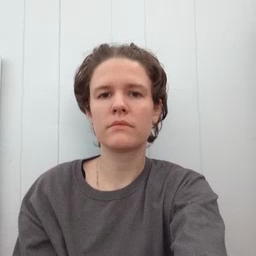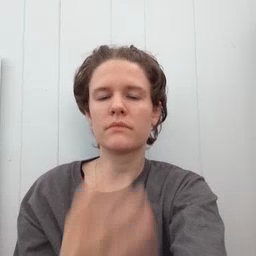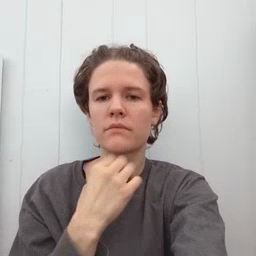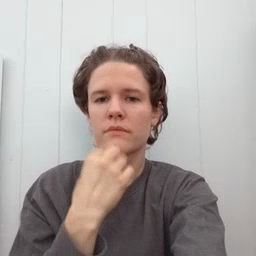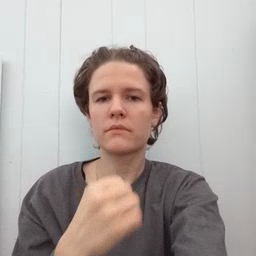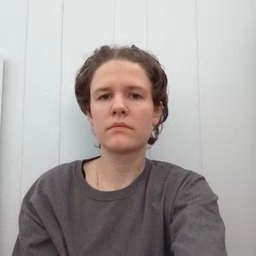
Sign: underwear